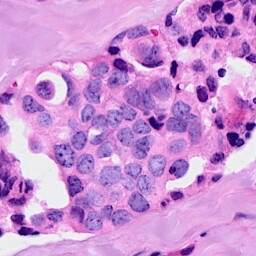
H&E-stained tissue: Breast